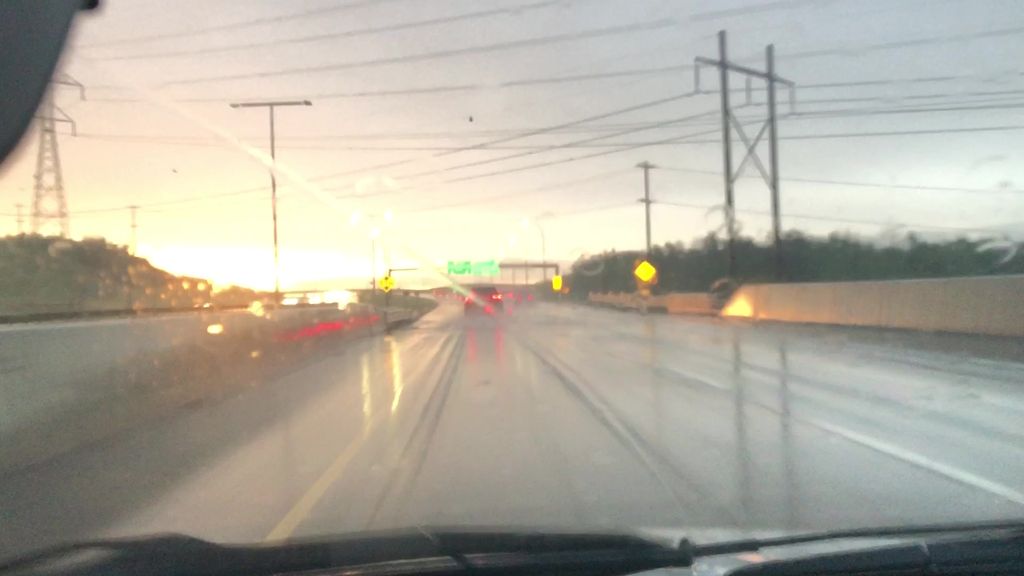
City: edmonton